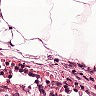
Metastatic tissue present: no